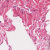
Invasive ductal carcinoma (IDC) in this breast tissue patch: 0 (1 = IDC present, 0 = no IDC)